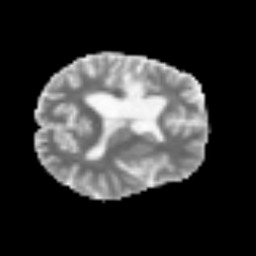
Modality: MD
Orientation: axial
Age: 39
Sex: male
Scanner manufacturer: siemens
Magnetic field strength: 3 T
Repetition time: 3.2 s
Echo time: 0.081 s